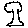
Label: tree